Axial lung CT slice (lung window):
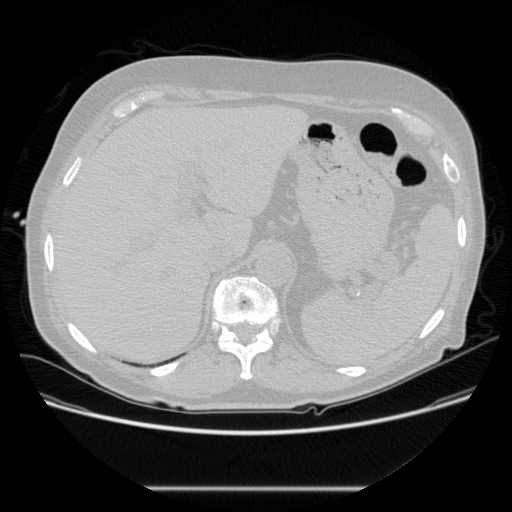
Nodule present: no